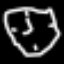
Label: clock